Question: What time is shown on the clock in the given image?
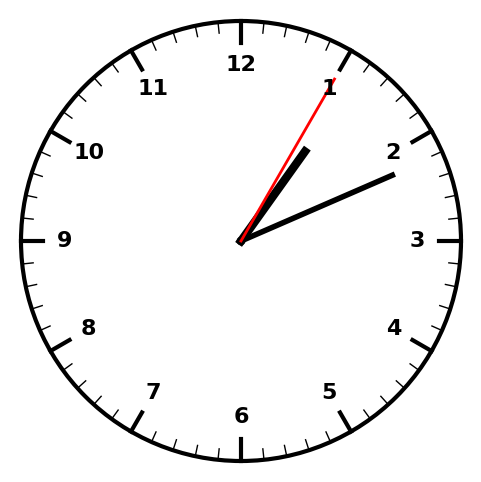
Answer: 01:11:05